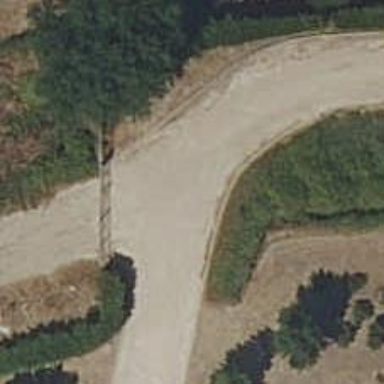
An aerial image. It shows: Sandy cycleway with grade3 tracktype.